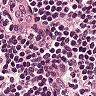
Metastatic tissue present: no